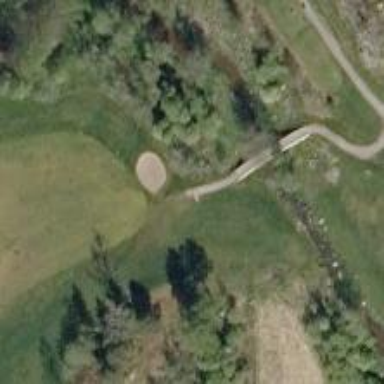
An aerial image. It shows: Pathway for golfing.